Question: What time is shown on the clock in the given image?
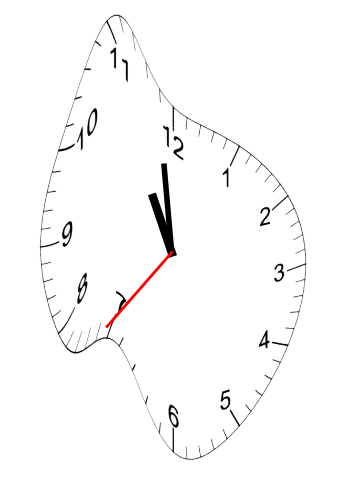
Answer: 10:58:36